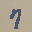
Label: 7